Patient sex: F
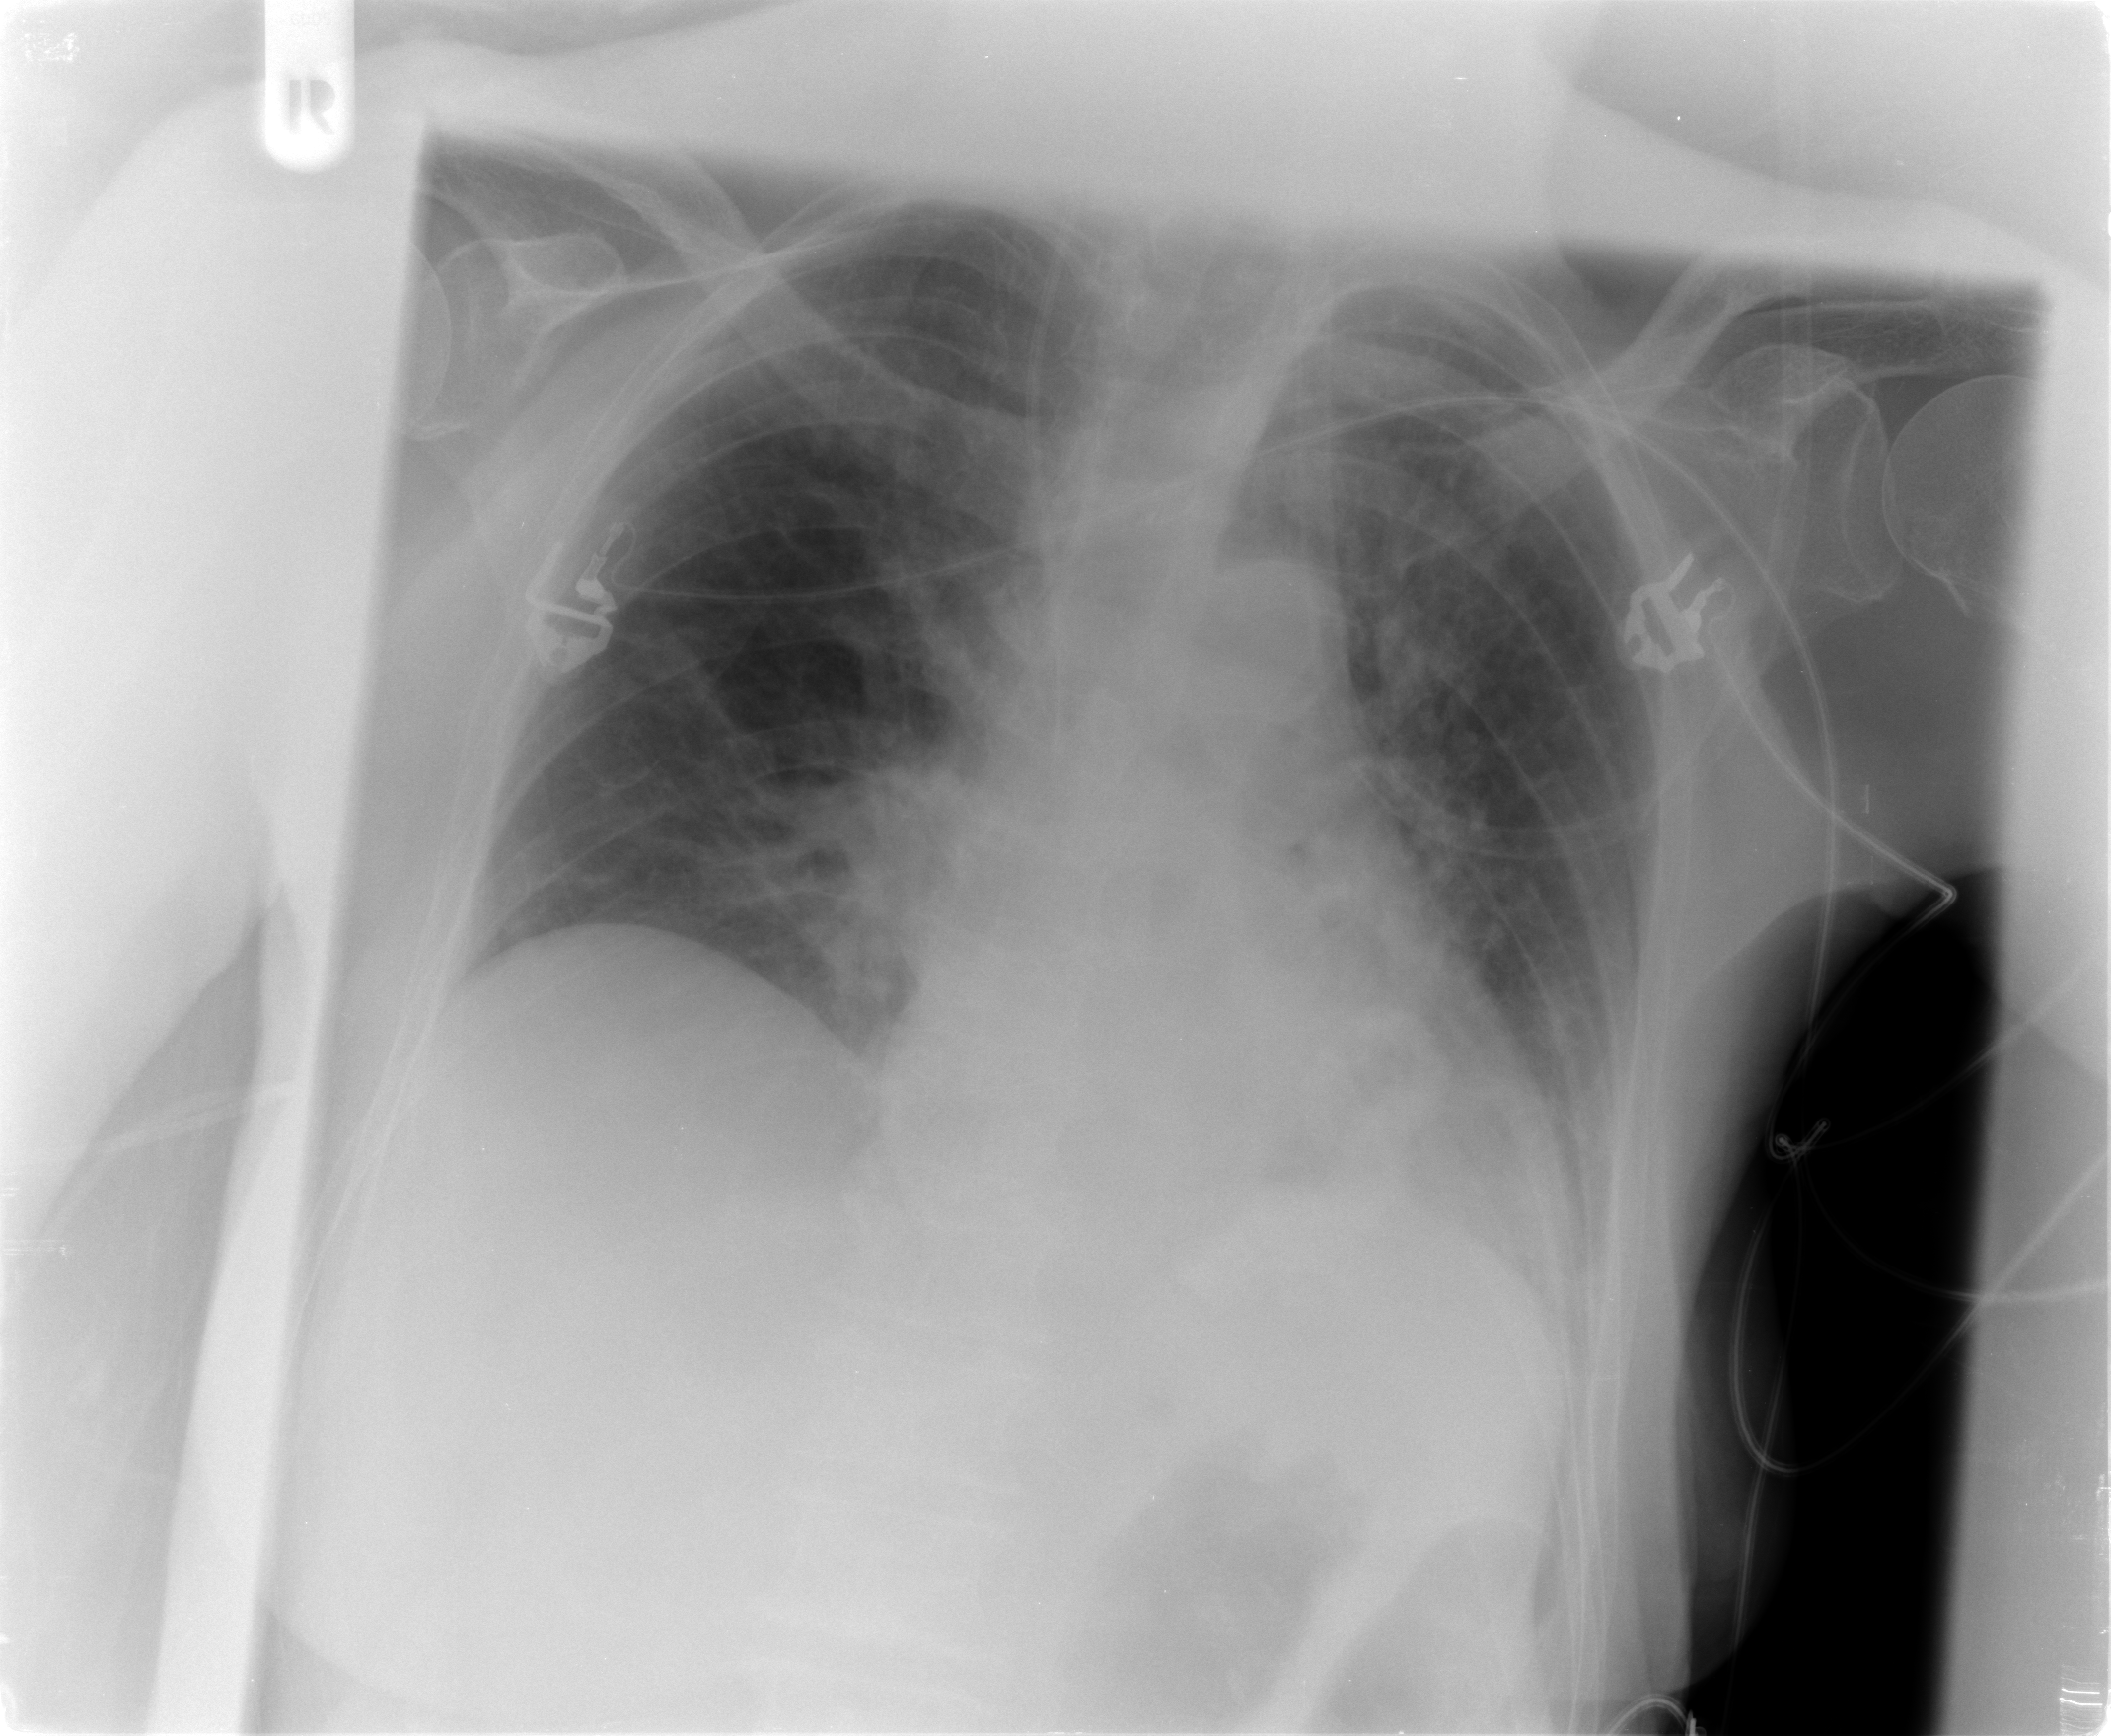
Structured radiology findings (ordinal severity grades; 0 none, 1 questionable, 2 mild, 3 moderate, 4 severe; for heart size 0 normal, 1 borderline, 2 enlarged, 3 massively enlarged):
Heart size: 1
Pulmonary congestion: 2
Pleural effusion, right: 0
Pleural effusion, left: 2
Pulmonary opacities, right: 0
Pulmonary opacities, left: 0
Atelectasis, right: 0
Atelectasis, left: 2